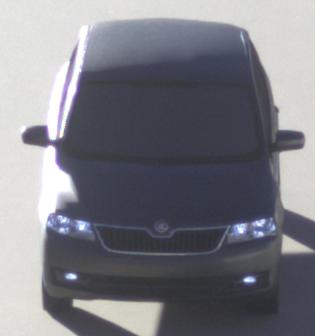
Make: Skoda
Model: Rapid Spaceback 1.2 TSI
Detailed model: Rapid Spaceback
Model produced from: 2013/10
Model produced until: 2015/04
Doors: 5
Color: gray
Road condition: dry road
Daytime: sunrise or sunset
Contrast: high contrast